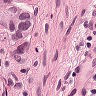
Metastatic tissue present: yes